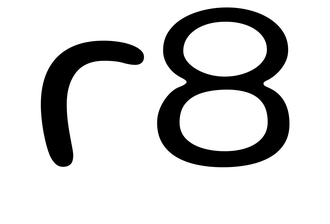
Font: Gluten_Light